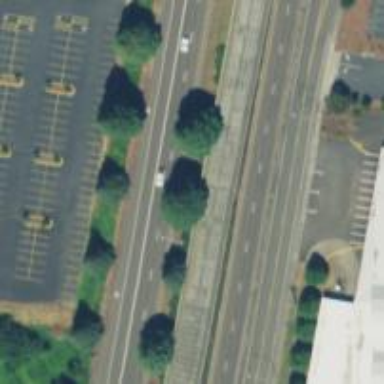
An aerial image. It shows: Asphalt trunk highway classified as expressway.